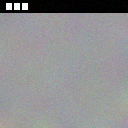
Screen state: on